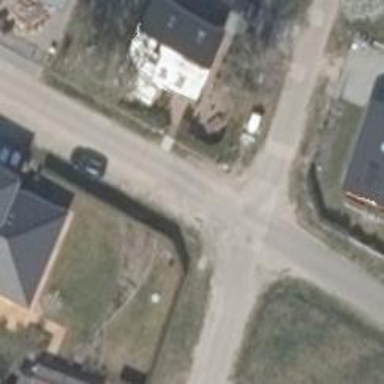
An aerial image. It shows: Residential road surfaced with concrete plates.